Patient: sex M, age 48
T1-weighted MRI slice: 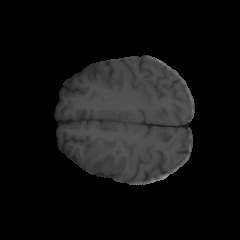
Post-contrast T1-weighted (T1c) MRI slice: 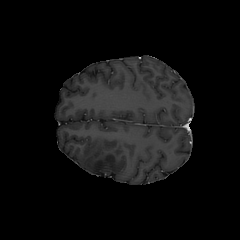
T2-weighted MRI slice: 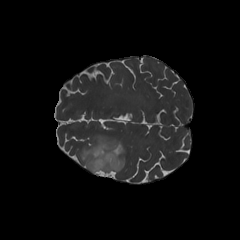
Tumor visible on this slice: yes
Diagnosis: Astrocytoma, IDH-mutant
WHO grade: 3